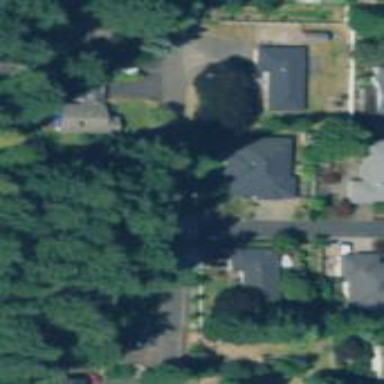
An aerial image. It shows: Residential road with sidewalk on the left.